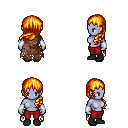
a pixel art fantasy rpg character, female body template, dark elf, purple skin, brown tattered cape, red pants, light blonde left-swept hairstyle, white cloth bracers, black shoes, four views (front, back, left, right), 2x2 character sprite sheet, small pixel art, hard edges, no anti-aliasing